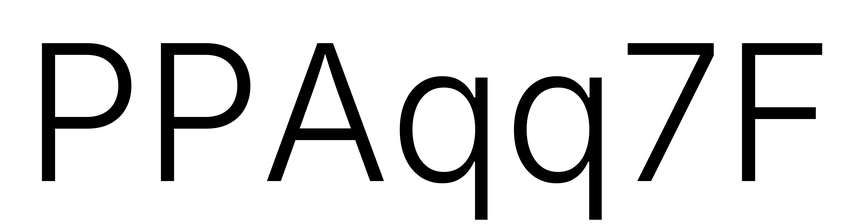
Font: Inter_Light